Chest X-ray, PA view. Patient: 41 years old, sex M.
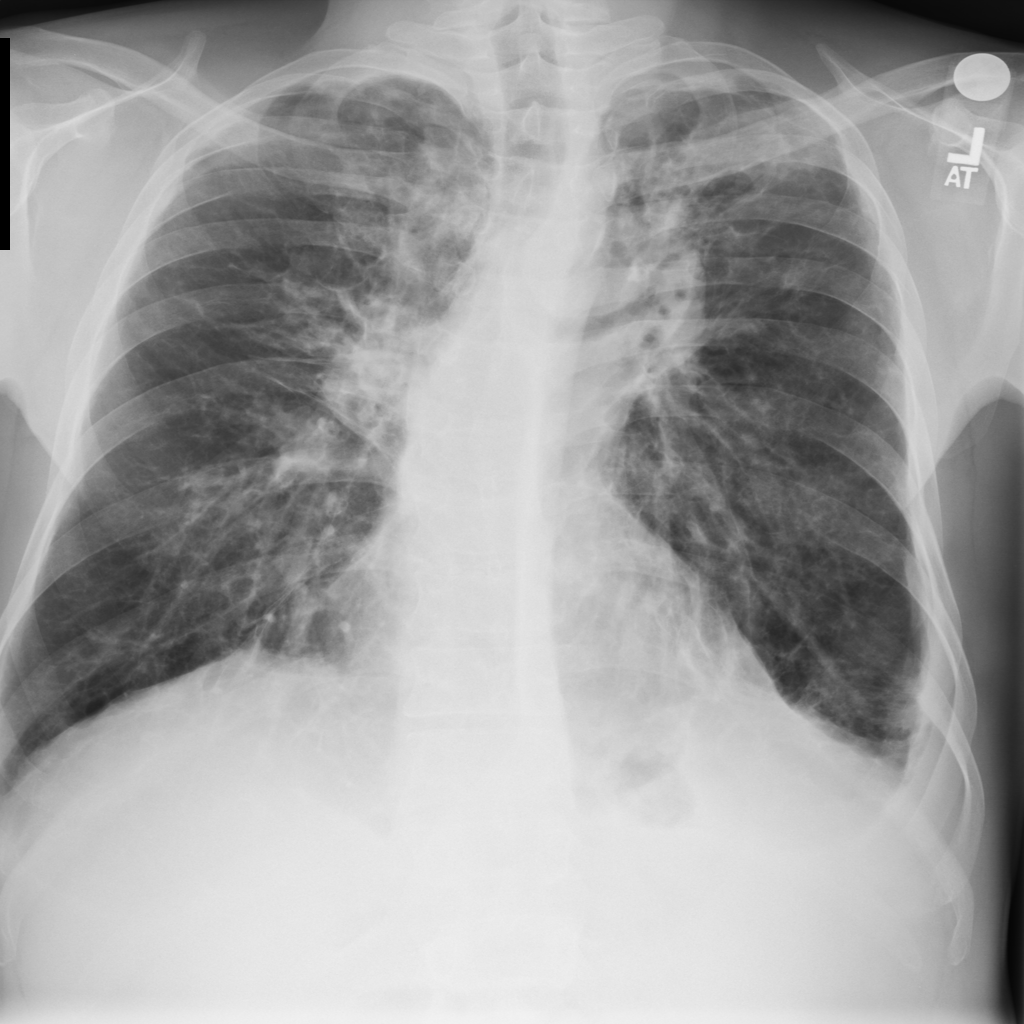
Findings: Effusion, Fibrosis